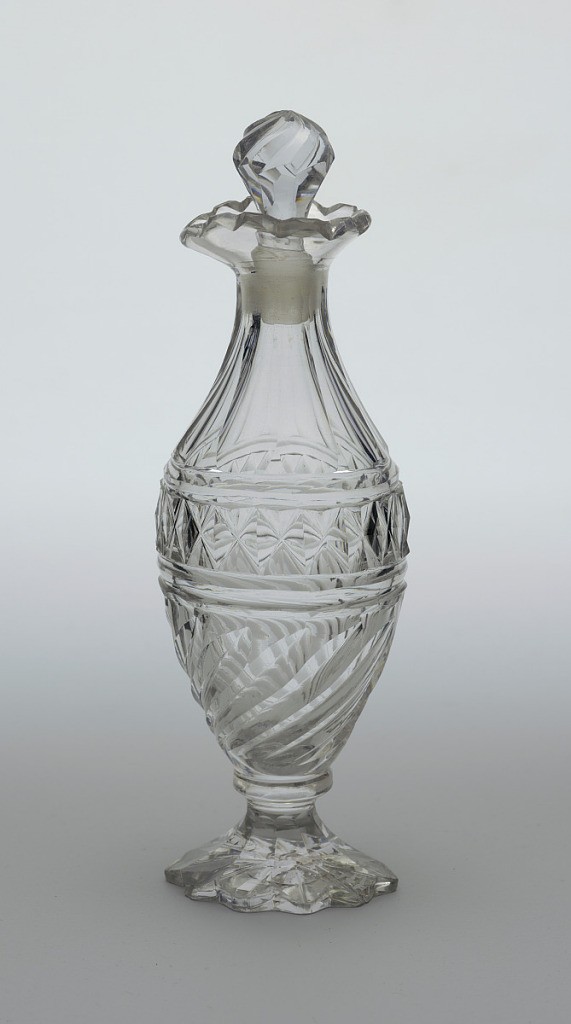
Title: Bottle
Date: ca. 1810
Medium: glass
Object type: bottle
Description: Oviform body on splayed foot, with flared lip and pouring spout; cut diamond-band center, flat vertical facets above, twisted flutes below, scalloped lip rim; cut spiral fluting top of stopper.